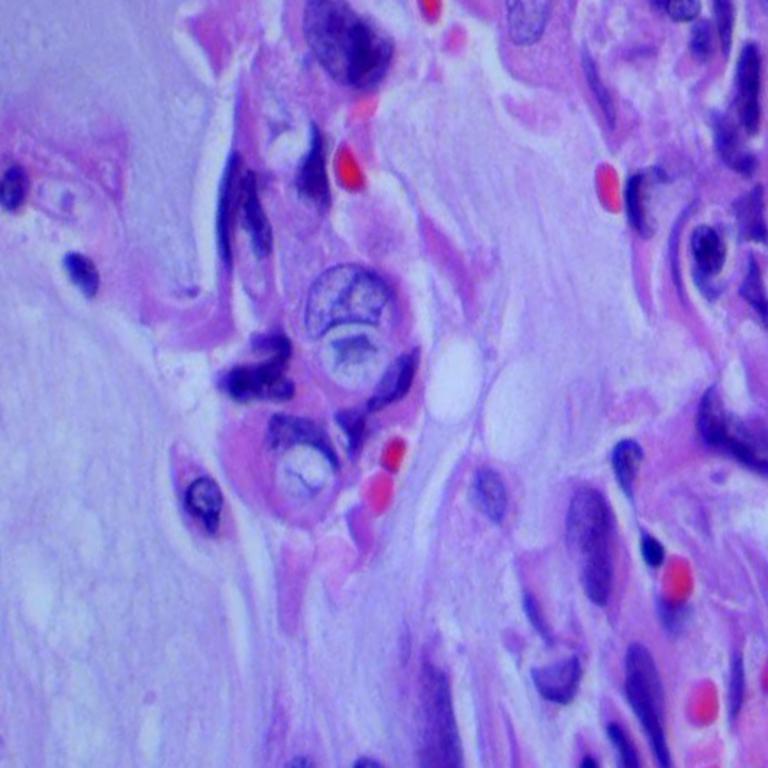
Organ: lung
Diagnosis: adenocarcinomas